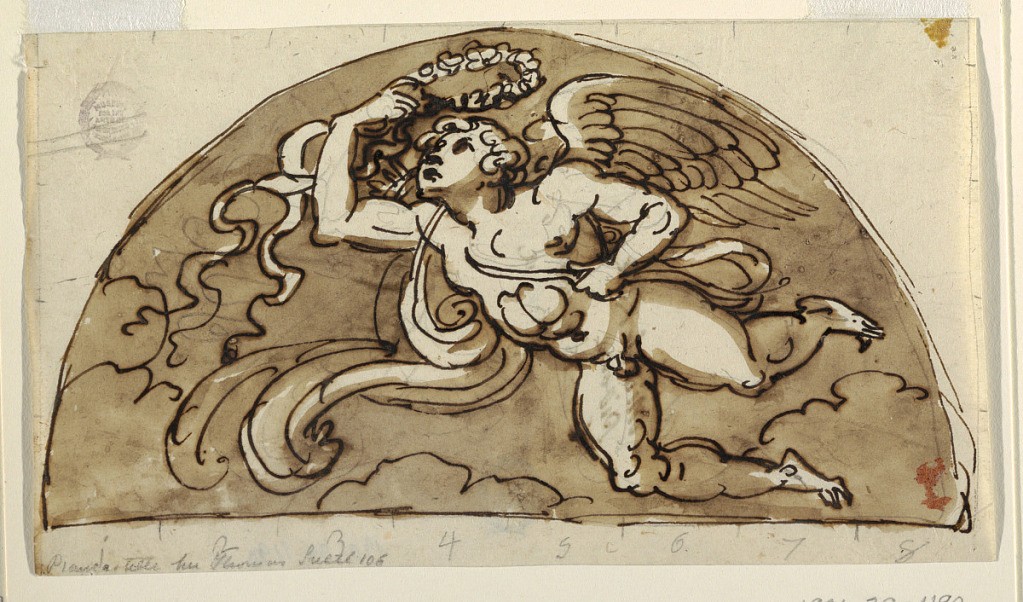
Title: Spring, Lunette for Ceiling, Sala Ottagonale, Palazzo Milzetti, Faenza
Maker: Felice Giani, Italian, 1758–1823
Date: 1804–05
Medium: Pen and brown ink, brush and light brown wash over graphite on white laid paper
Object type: Drawing
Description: Flying winged putto holding garland above his head in a demi lune.